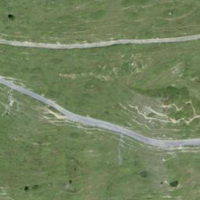
EUNIS habitat code: 26
Species observed at this site:
Arnica montana
Aster alpinus